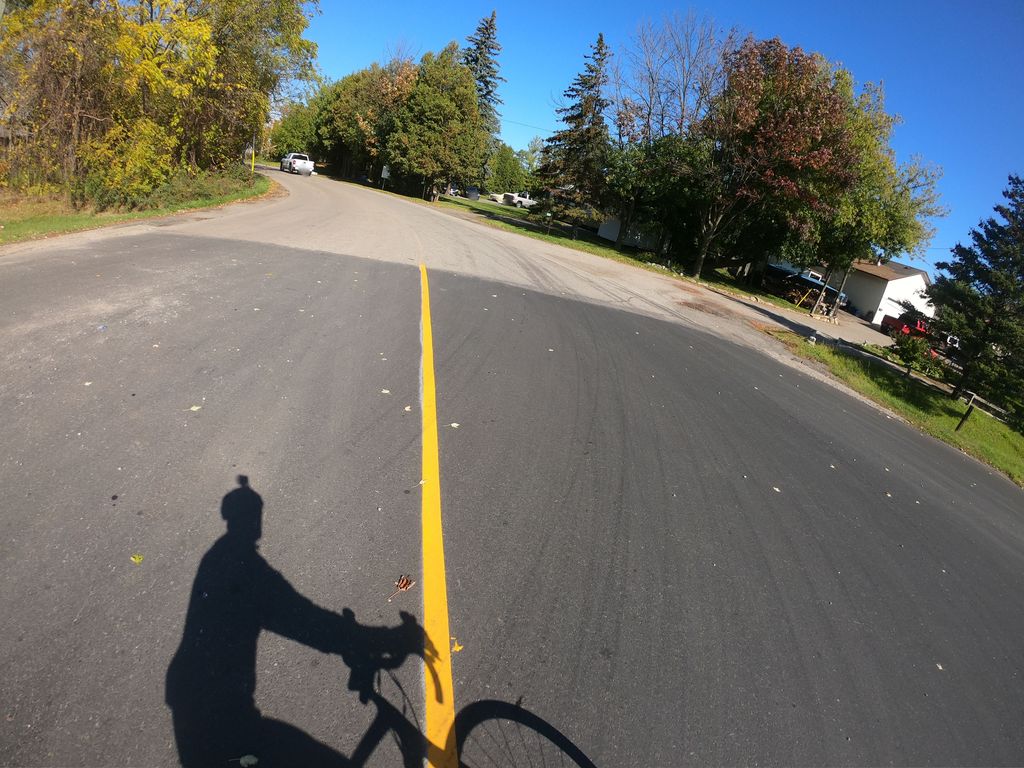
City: kitchener-waterloo